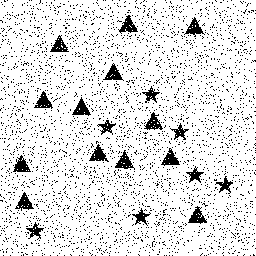
Squares: 0
Triangles: 13
Stars: 7
Total shapes: 20